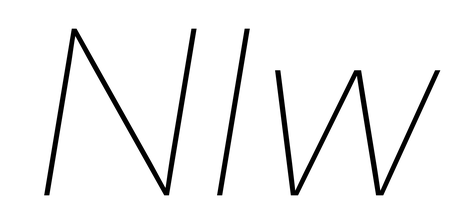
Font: Inter-Italic_Thin_Italic